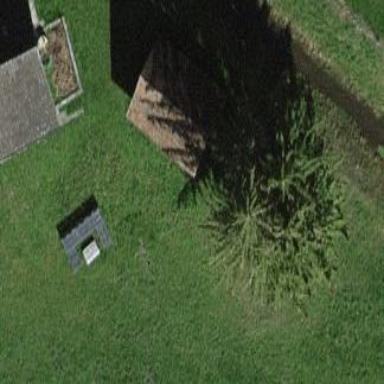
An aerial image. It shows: Shed.